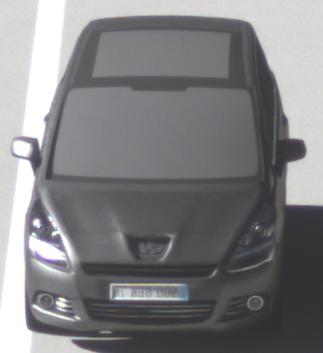
Make: Peugeot
Model: 5008 120 VTi
Detailed model: 5008 (I) Van
Model produced from: 2009/10
Model produced until: 2011/07
Doors: 5
Color: gray
Road condition: dry road
Daytime: morning or afternoon
Contrast: high contrast